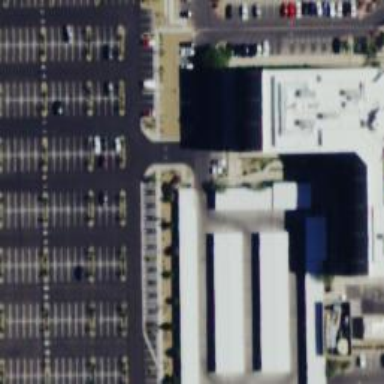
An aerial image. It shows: View of roof of building.